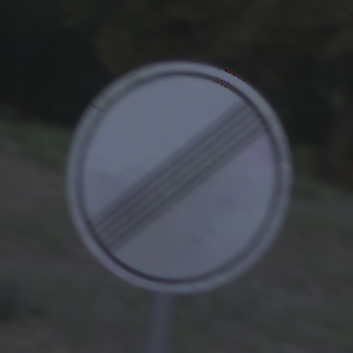
Verkehrszeichen: EndeSaemtlicherBegrenzungen
Umgebung: Outdoor, Urban
Tageszeit: SunriseSunset
Wetter: Clear
Licht: Natural
Jahreszeit: NotSpecified
Kontrast: LowContrast